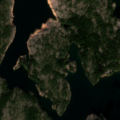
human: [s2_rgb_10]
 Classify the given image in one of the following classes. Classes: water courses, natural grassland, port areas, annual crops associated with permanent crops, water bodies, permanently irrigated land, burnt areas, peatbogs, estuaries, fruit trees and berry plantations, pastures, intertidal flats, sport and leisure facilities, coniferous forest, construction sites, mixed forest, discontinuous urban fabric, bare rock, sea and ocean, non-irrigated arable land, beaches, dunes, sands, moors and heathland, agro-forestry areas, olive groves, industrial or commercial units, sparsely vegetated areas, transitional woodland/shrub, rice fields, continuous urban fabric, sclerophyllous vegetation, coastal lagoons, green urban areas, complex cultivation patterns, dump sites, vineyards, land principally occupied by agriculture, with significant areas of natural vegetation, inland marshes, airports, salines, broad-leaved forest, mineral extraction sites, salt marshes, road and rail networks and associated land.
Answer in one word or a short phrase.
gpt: coniferous forest, mixed forest, bare rock, sea and ocean